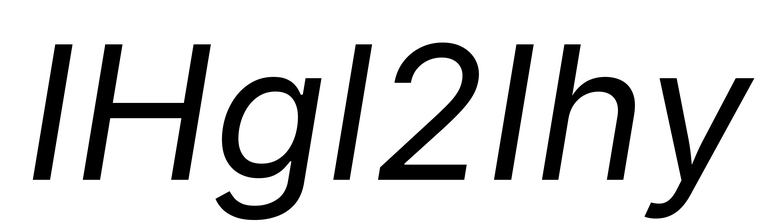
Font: Inter-Italic_Italic